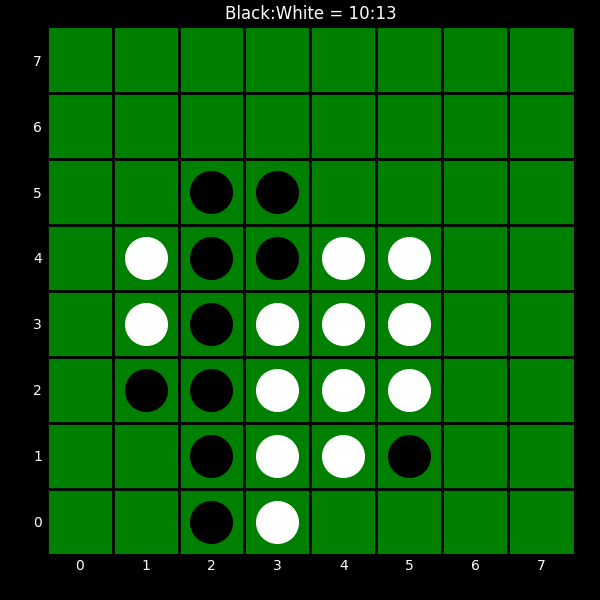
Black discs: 10
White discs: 13